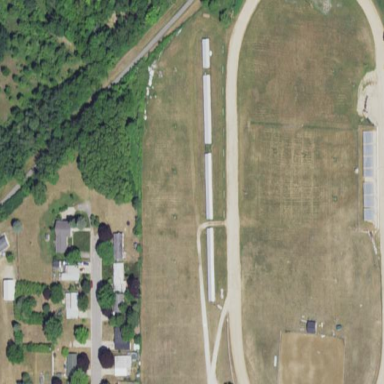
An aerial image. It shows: Motor sport raceway.